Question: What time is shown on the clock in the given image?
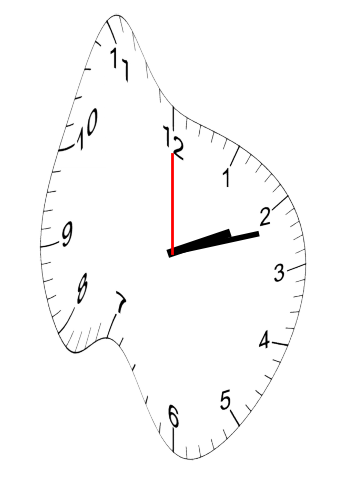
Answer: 02:12:00